Question: when I try to print the contents in a table, it prints it like this. I have no clue why is this happening.

I am using Oracle SQL*Plus: Release 11.2.0.2.0
I am a noob in SQL so I apologize if this is a trivial problem. Thank you.
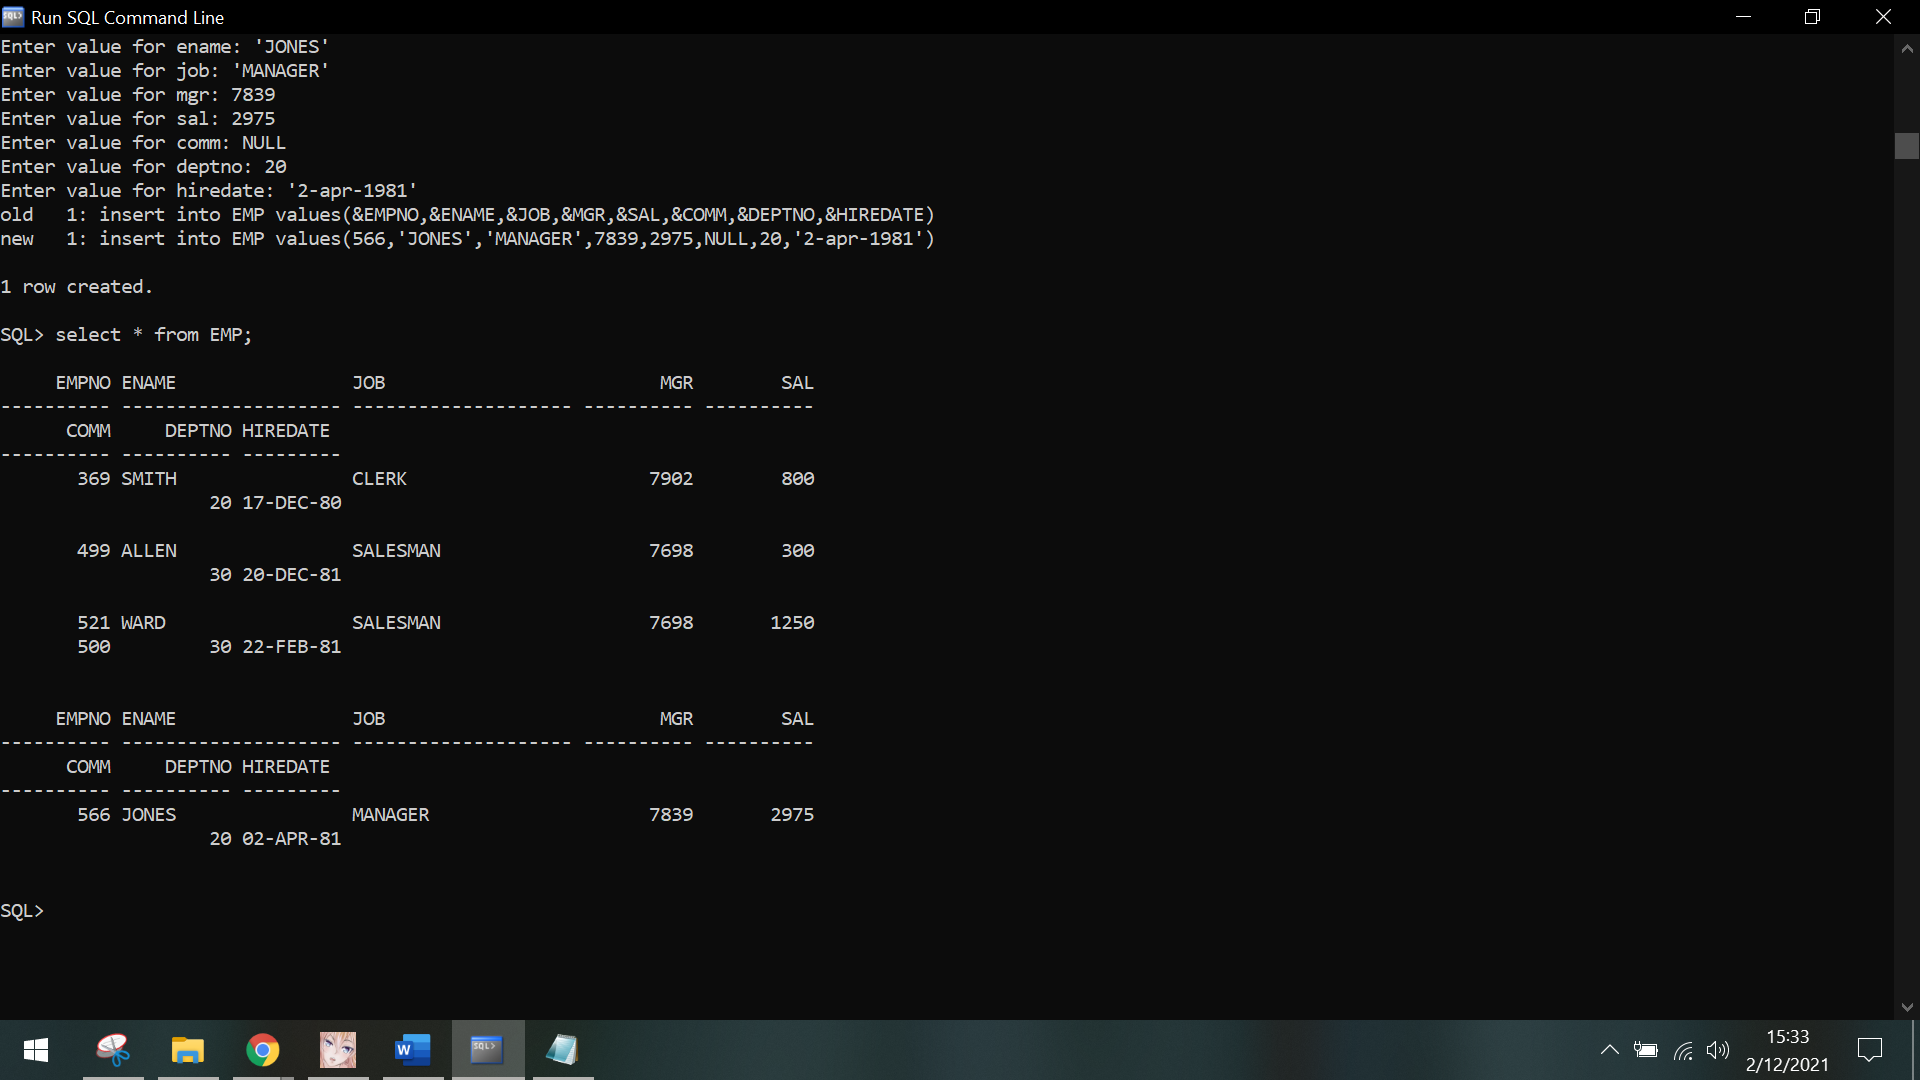
Answer: Line is ; make it longer with e.g.
'''
set linesize 100
'''
Then run your query again. If 100 is still too short, enlarge it.
---
Before:
'''
SQL> select * from emp where rownum < 2;
EMPNO ENAME JOB MGR HIREDATE SAL COMM
---------- ---------- --------- ---------- -------- ---------- ----------
DEPTNO
----------
7369 SMITH CLERK 7902 17.12.80 920
20
'''
After:
'''
SQL> set linesize 100
SQL> select * from emp where rownum < 2;
EMPNO ENAME JOB MGR HIREDATE SAL COMM DEPTNO
---------- ---------- --------- ---------- -------- ---------- ---------- ----------
7369 SMITH CLERK 7902 17.12.80 920 20
SQL>
'''